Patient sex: M
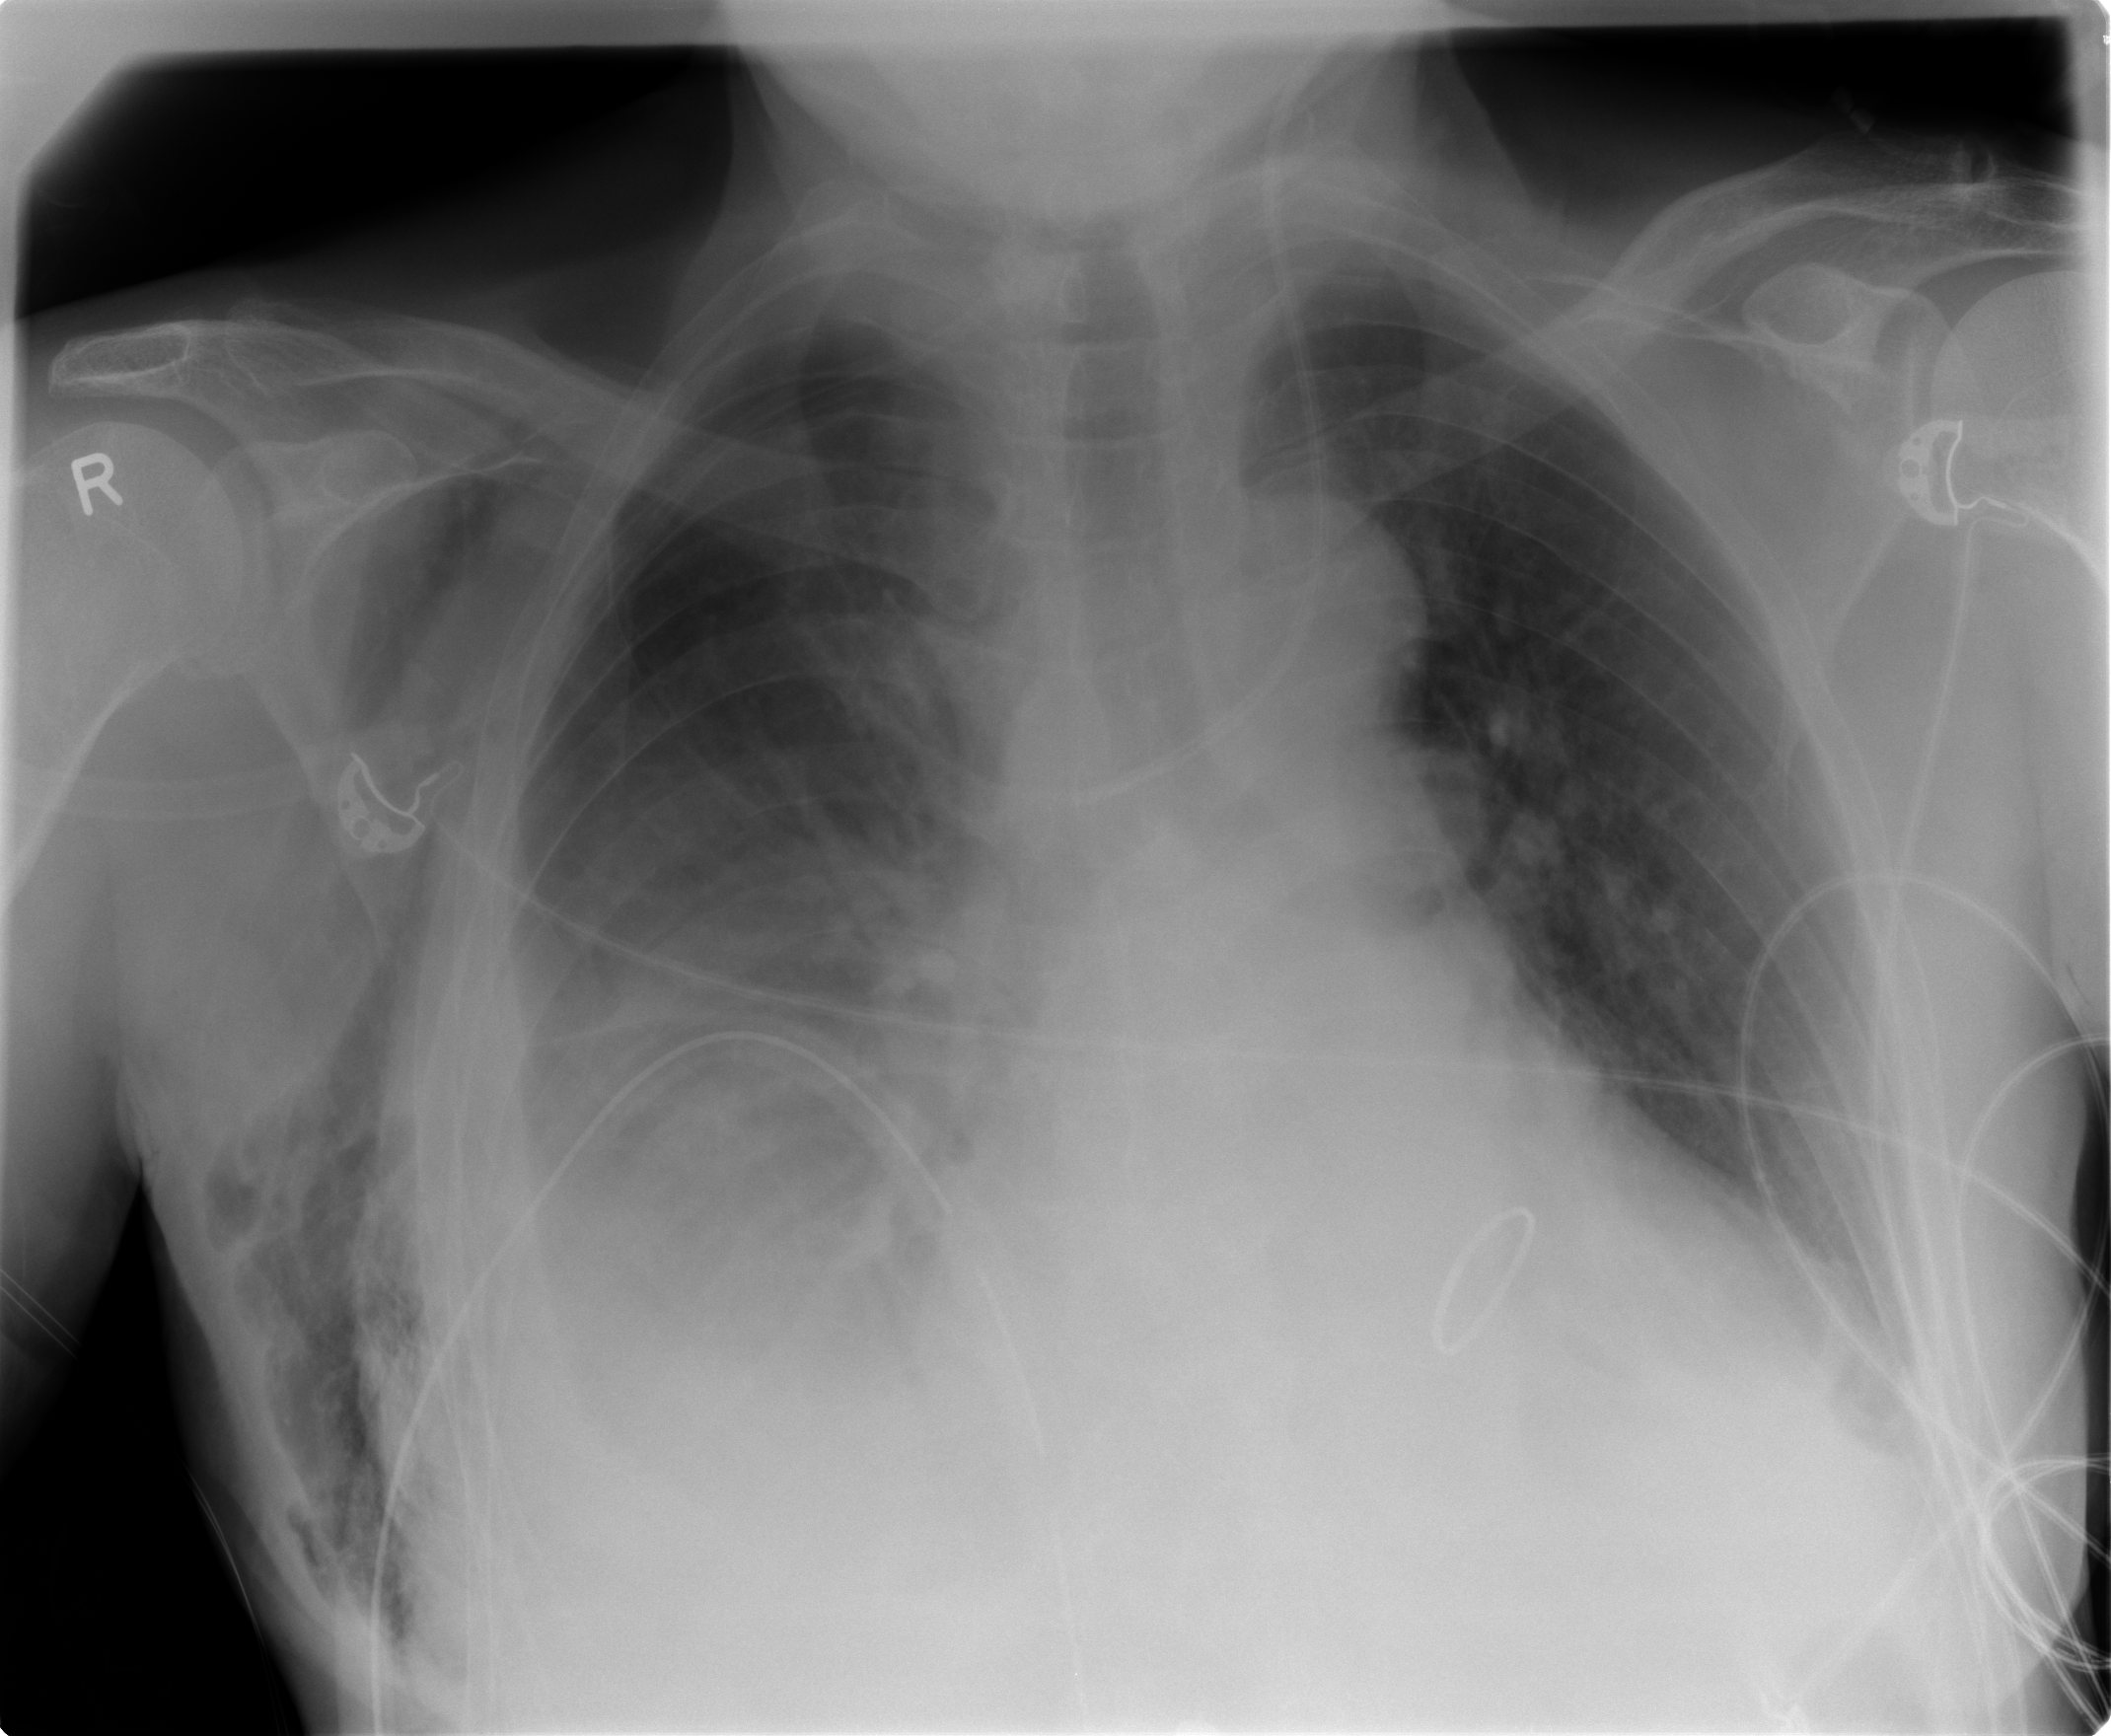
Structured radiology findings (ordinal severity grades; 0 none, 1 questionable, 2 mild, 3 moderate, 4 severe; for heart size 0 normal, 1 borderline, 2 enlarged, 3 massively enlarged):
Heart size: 1
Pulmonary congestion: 2
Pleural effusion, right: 2
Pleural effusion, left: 2
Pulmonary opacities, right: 1
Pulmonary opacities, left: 0
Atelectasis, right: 2
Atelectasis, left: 2